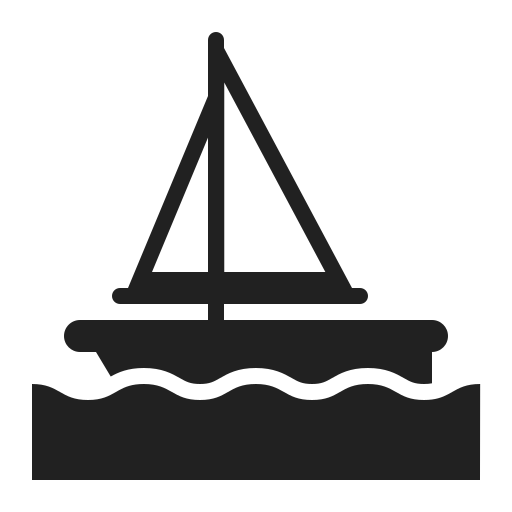
sailboat high contrast